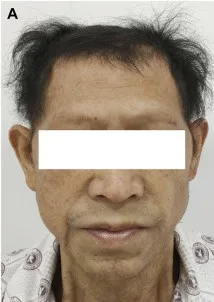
Symptoms, MRL image, and electron photomicrographs of skin biopsy. (A) Thinning hair and eyebrows hair.
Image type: medical_photograph (other_medical_photograph)